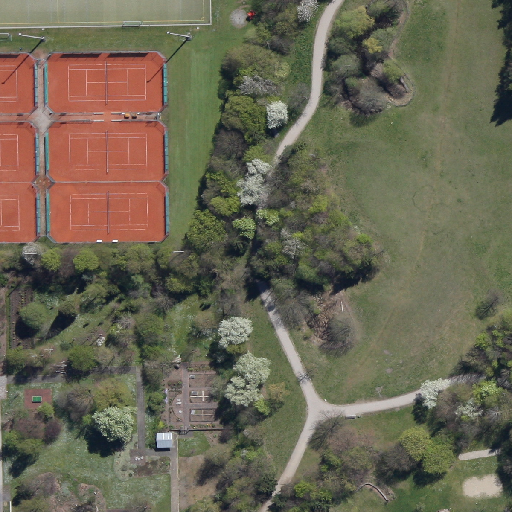
Referring expression: impervious surface